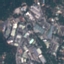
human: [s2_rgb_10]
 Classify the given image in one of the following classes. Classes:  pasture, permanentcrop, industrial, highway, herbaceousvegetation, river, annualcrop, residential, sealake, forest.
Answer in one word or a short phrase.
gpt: Industrial